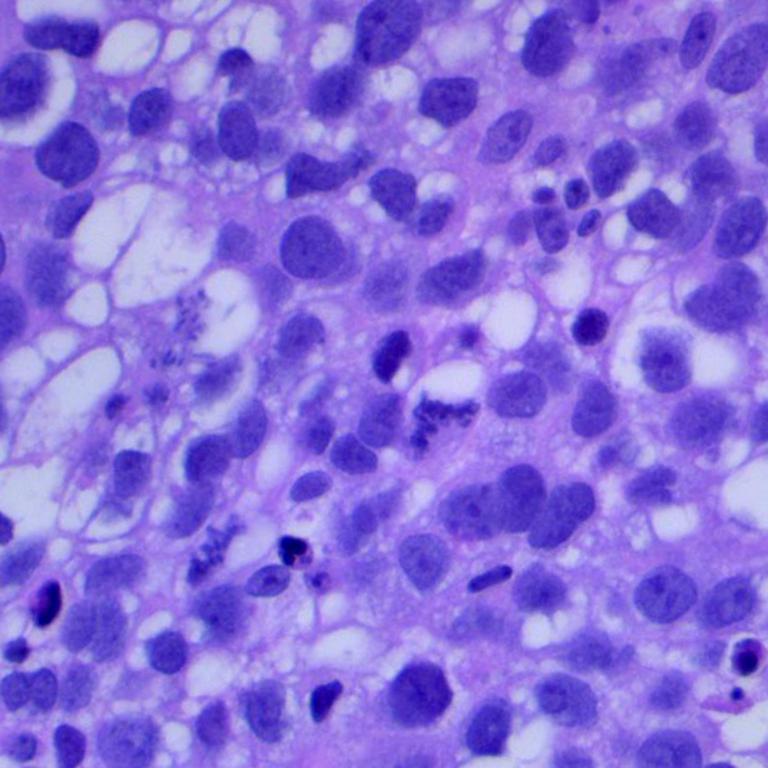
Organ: lung
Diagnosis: squamous carcinomas